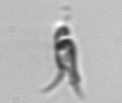
Label: Chrysochromulina_lanceolata